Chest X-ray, AP view. Patient: 25 years old, sex M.
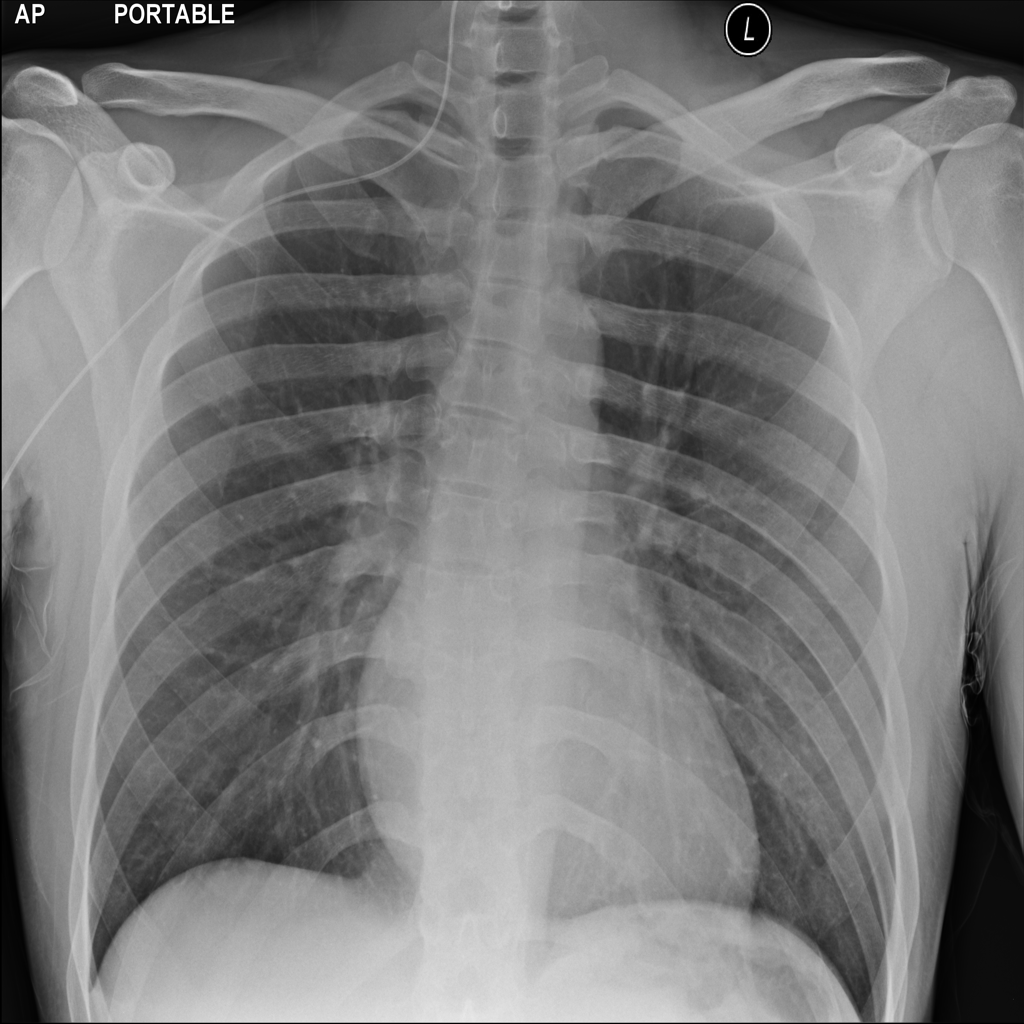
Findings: No Finding